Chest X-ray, AP view. Patient: 46 years old, sex M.
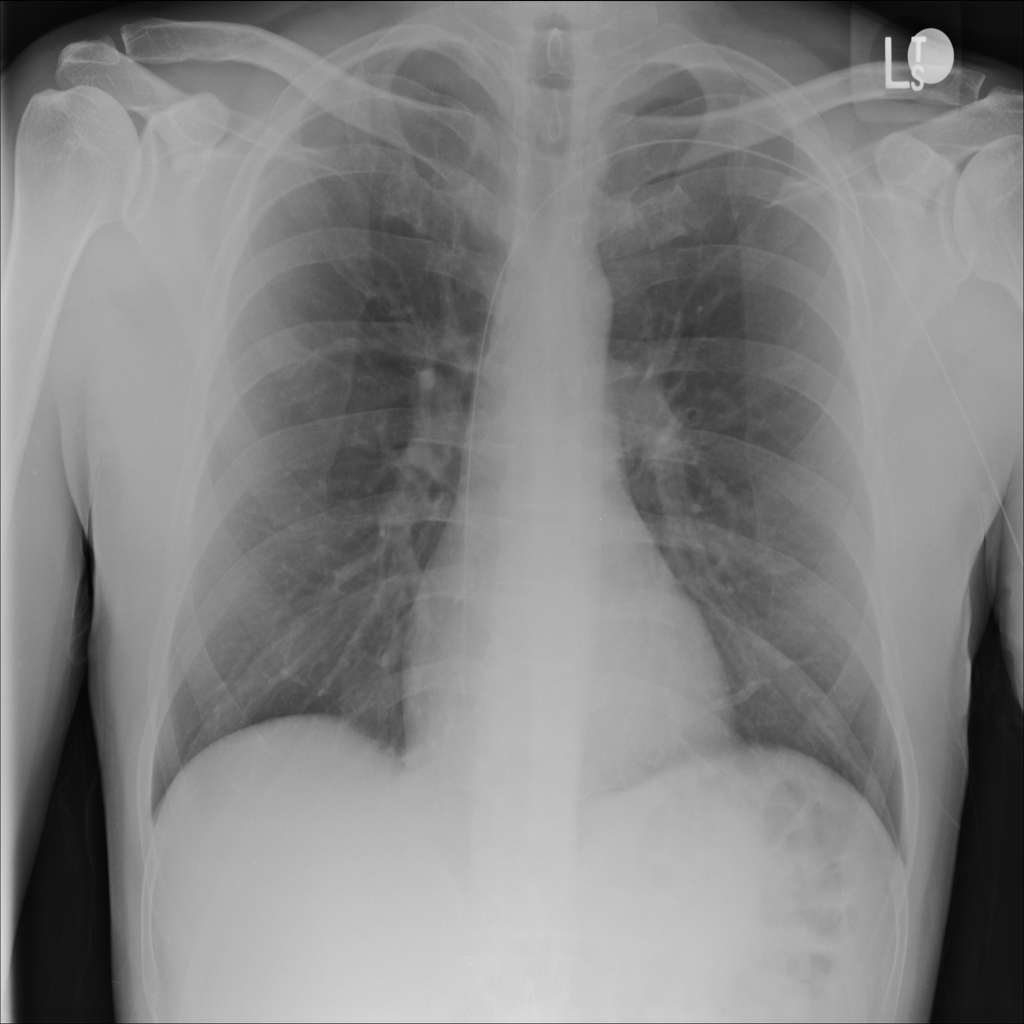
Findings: No Finding